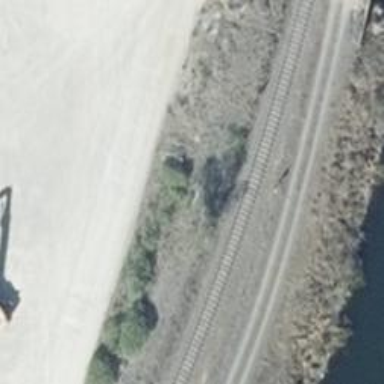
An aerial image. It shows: Railway yard in service.